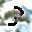
Label: 3